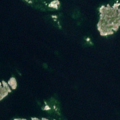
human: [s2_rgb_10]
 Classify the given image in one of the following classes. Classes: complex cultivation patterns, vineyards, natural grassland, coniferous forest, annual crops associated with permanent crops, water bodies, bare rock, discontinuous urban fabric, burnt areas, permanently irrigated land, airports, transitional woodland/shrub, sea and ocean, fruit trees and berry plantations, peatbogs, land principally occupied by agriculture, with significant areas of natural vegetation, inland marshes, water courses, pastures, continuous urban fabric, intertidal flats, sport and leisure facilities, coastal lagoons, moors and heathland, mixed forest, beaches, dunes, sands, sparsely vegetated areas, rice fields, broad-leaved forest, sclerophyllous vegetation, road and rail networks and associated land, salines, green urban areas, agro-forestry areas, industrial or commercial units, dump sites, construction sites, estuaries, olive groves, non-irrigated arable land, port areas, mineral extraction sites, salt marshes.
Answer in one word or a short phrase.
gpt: sea and ocean